Question: With THREE.JS, I am currently using a SpotLight.
I have a MeshLambertMaterial (4 girls) which is supposed to cast a shadow to the picture behind (Mansion), but not sure why it isn't.

My code so far with the spotlight
'''
let spotLight = new THREE.SpotLight( 0xFFFFFF, 1);
spotLight.castShadow = true;
spotLight.position.set( 10, 5, 100 );
spotLight.target.position.set(0, 5, 0);
spotLight.shadowCameraNear = 20;
spotLight.shadowCameraFov = 30;
spotLight.shadowBias = 0.0001;
spotLight.shadowCameraVisible = true;
scene.add( spotLight );
'''
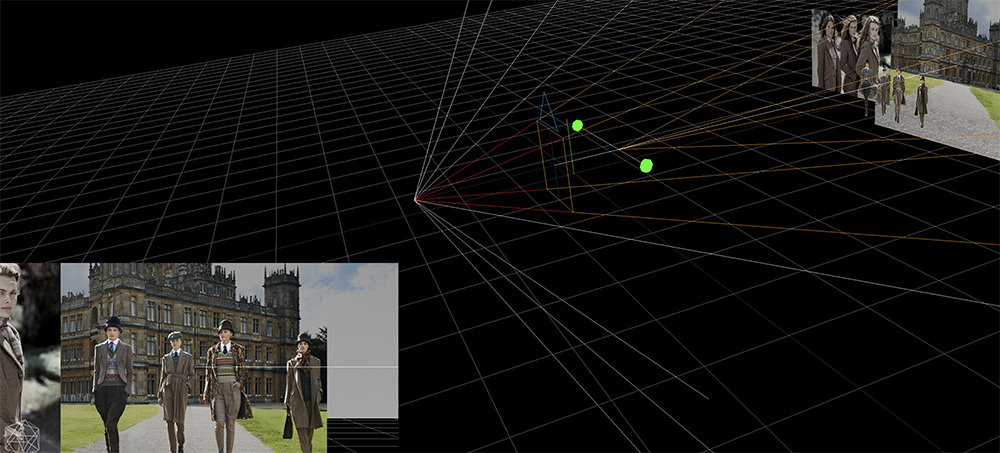
Answer: On your "4 girls" object, set .castShadow = true; and on your mansion image, set .receiveShadow = true;